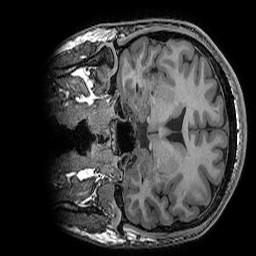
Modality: T1w
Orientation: coronal
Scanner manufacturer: ge
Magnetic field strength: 3 T
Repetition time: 0.008156 s
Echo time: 0.00318 s